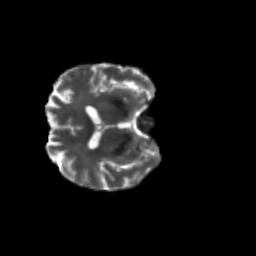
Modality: T2w
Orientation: axial
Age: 70
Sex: male
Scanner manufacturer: siemens
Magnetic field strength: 3 T
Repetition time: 4.71 s
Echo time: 0.0906 s